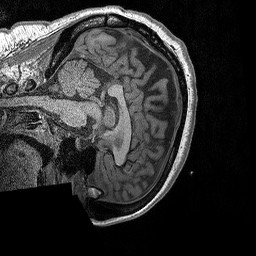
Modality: T1w
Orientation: sagittal
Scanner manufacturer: siemens
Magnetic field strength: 3 T
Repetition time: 2.3 s
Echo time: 0.00298 s